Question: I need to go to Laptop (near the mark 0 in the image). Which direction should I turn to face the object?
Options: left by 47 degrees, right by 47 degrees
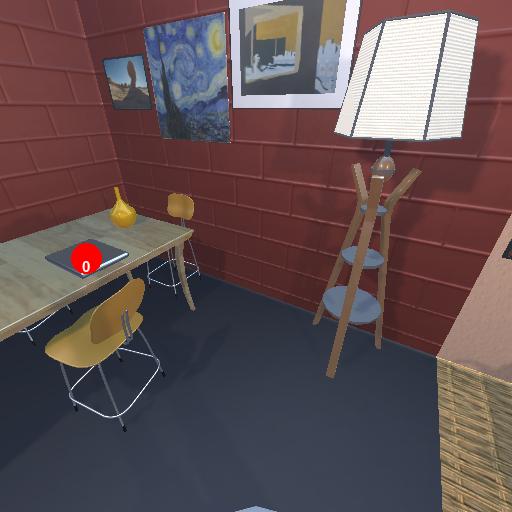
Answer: left by 47 degrees